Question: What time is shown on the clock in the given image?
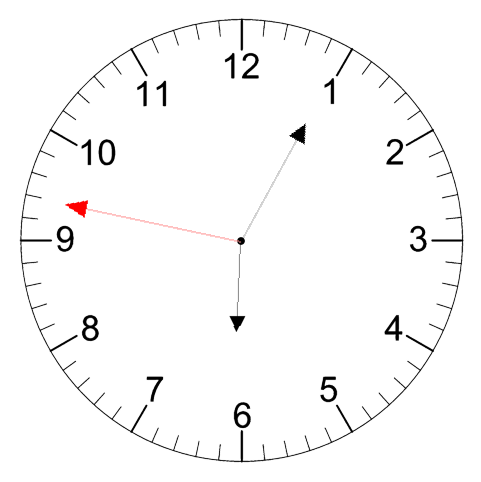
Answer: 06:04:47